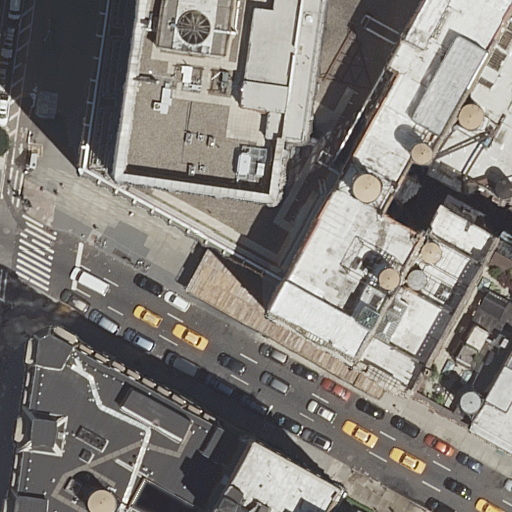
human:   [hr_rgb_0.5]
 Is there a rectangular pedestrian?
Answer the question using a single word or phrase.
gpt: no

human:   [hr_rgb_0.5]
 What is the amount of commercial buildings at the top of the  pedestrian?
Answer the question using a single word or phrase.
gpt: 0

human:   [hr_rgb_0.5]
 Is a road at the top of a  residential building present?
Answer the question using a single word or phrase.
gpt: yes

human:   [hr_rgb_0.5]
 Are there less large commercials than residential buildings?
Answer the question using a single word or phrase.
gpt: yes

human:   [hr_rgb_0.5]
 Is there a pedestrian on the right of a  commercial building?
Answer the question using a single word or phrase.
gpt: no

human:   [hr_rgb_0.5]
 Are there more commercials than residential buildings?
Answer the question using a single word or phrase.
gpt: no

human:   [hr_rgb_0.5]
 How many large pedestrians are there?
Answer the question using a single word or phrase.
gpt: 1

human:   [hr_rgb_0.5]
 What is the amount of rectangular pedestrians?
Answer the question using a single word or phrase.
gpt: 0

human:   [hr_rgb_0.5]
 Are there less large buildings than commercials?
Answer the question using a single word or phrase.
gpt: no

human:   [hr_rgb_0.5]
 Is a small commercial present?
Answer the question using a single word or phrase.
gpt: no

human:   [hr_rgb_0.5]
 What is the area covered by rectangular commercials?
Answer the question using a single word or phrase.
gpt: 3119m2

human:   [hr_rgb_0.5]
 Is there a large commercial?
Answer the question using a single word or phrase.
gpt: yes

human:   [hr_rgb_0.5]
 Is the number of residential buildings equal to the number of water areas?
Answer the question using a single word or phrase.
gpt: no

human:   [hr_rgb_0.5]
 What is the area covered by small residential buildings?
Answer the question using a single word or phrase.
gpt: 96m2

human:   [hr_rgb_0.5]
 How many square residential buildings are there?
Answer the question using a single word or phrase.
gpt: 0

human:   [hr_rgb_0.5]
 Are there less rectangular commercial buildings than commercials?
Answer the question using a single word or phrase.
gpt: no

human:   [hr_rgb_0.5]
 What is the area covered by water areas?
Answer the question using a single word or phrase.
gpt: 0m2

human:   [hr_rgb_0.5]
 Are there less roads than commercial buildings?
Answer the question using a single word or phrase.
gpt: no

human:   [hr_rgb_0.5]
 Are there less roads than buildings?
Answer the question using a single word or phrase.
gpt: yes

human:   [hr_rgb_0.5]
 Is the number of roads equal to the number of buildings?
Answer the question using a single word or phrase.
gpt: no

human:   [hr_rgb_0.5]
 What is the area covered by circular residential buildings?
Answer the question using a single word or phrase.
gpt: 0m2

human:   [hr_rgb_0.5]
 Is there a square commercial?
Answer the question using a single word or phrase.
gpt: no

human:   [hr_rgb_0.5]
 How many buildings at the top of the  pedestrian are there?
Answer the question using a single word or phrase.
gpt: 0

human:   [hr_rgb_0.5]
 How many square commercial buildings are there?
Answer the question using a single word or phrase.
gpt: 0

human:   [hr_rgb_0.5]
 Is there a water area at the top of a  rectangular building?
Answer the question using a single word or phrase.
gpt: no

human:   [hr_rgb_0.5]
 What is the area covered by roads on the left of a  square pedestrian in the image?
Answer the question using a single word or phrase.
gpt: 0m2

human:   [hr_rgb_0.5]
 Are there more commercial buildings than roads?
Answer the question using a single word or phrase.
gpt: no

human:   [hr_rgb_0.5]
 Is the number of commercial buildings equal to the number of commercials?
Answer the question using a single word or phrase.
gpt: no

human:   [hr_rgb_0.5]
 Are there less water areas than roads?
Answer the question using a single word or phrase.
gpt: yes

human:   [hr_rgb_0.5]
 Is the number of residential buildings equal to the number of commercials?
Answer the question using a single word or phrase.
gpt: no

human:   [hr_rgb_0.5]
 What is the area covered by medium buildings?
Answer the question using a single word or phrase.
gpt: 849m2

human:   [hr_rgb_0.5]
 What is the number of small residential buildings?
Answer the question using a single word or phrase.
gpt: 2

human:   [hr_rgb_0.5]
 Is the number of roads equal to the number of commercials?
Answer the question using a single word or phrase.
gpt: no

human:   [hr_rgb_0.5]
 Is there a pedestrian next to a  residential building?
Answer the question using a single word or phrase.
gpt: yes

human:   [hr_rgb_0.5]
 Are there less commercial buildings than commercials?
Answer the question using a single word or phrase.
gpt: no

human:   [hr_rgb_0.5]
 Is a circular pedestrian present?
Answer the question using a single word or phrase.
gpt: no